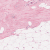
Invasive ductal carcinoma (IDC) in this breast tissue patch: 0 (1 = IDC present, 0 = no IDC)